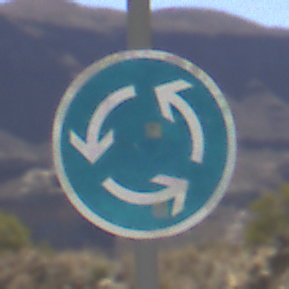
Verkehrszeichen: Kreisverkehr
Umgebung: Outdoor, Nature
Tageszeit: Midday
Wetter: Clear
Licht: Natural
Jahreszeit: NotSpecified
Kontrast: HighContrast